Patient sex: F
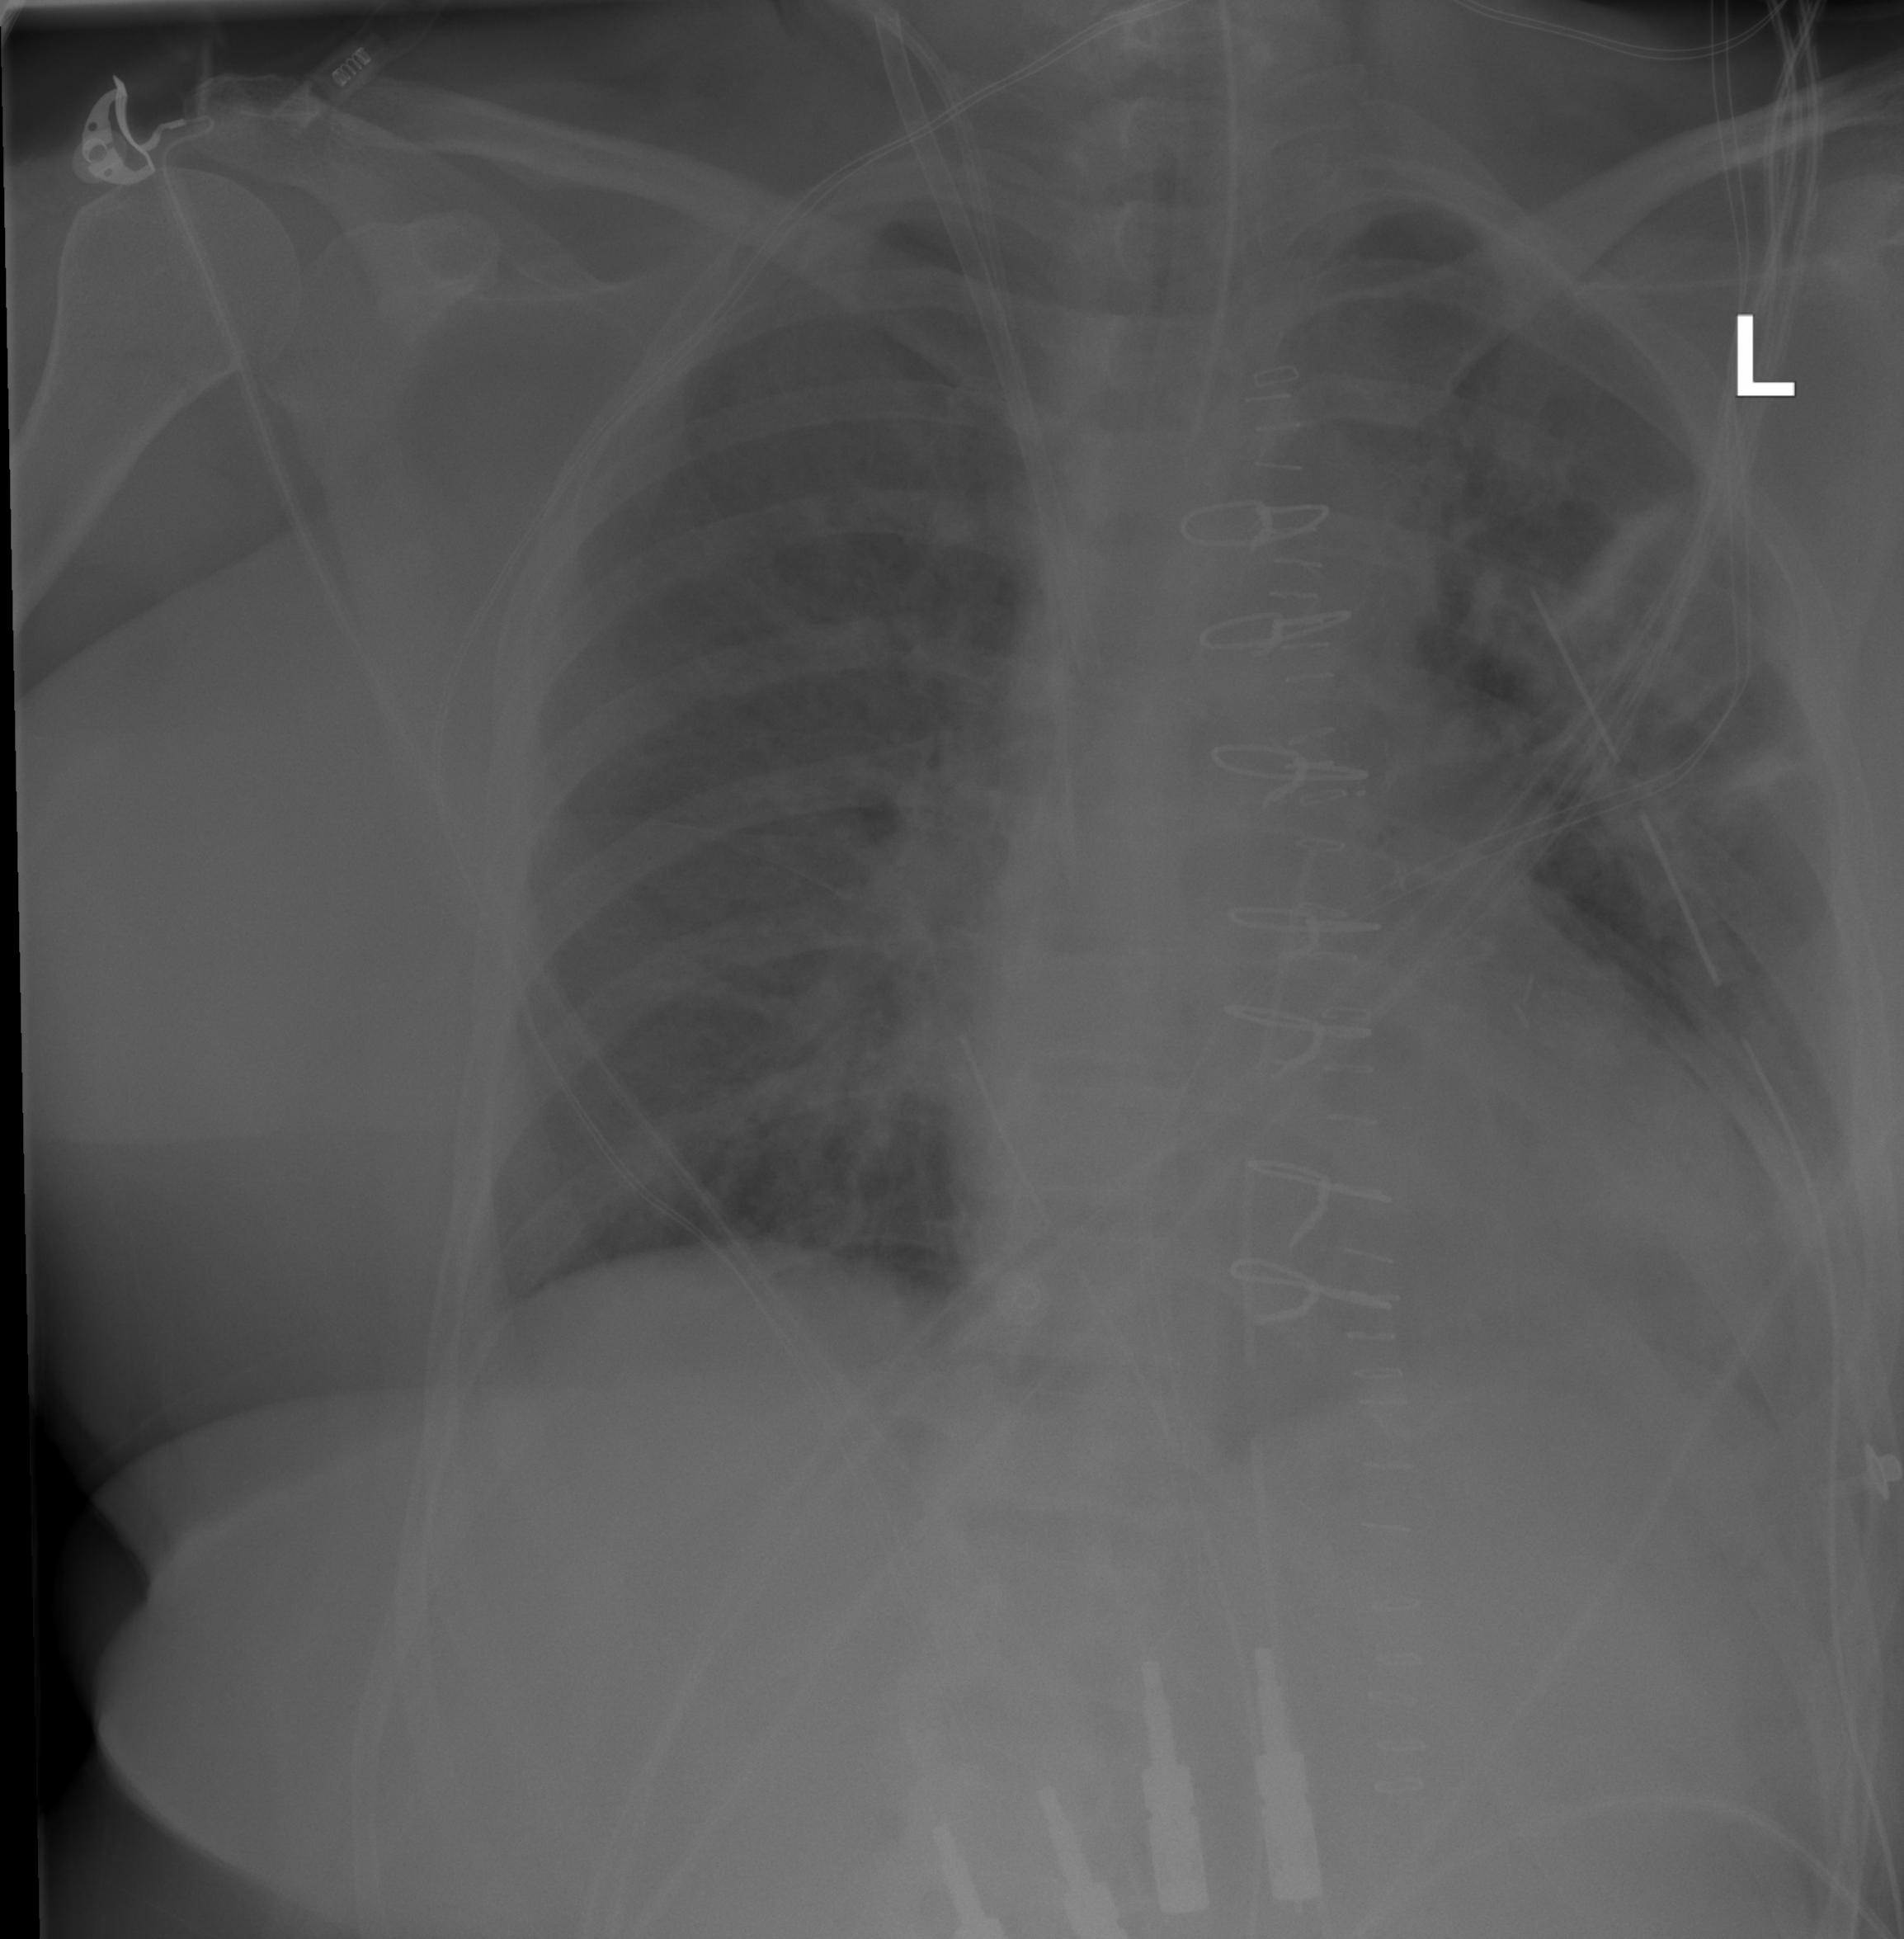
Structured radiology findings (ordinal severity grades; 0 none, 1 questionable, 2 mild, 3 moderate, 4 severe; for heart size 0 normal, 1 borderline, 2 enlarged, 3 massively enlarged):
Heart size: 2
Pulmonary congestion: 2
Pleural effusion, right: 0
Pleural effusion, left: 0
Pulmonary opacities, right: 1
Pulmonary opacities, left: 1
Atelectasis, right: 0
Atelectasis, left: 2